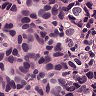
Metastatic tissue present: yes